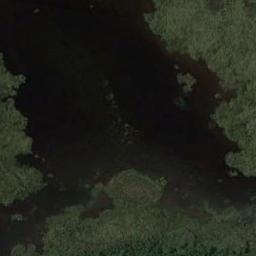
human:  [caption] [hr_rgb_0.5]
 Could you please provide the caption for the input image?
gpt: There are a few brown bare lands in the river in a wetland with sparse green plants on the bare lands .

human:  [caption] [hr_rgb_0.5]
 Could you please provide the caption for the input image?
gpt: Many waters of different sizes and shapes are surrounded by wetlands .

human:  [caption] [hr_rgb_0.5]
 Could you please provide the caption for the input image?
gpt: This wetland is totally covered with vegetation .

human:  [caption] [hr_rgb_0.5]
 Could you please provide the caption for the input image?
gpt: The wetland consists of green plants and water .

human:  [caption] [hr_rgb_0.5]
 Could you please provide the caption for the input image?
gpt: There are many water areas and some green areas on the wetland .